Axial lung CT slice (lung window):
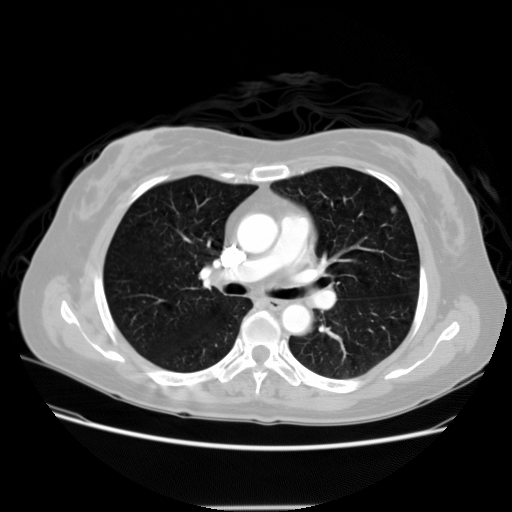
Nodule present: yes
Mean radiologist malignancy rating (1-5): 2.5